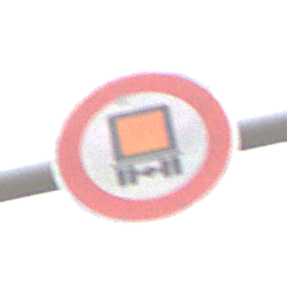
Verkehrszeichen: VerbotKennzeichnungspflichtigeKraftfahrzeugeGefaehrlicheGueter
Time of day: MorningAfternoon
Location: Outdoor (Nature)
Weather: Overcast
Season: NotSpecified
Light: Natural